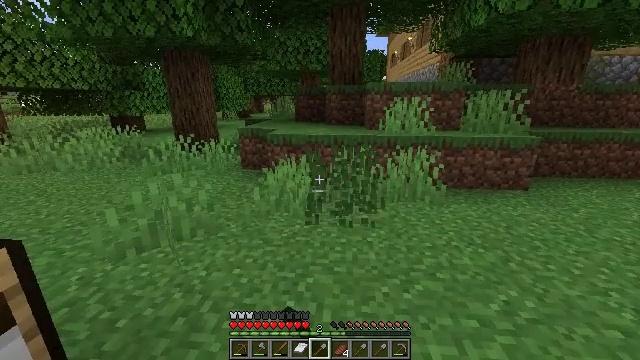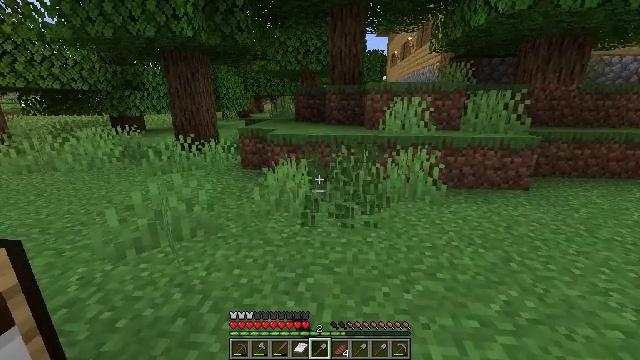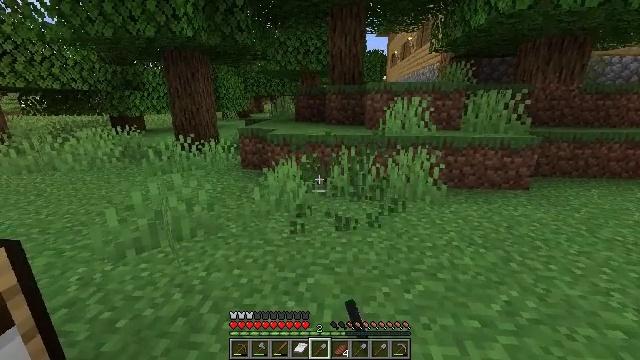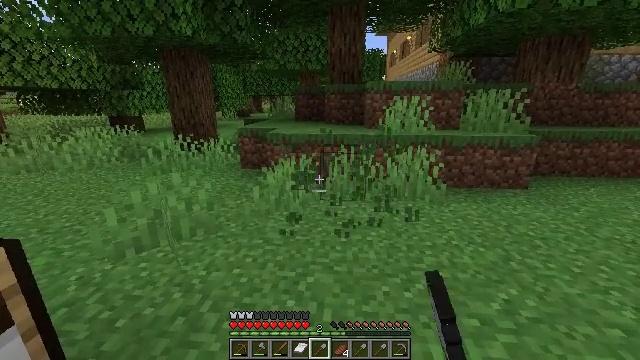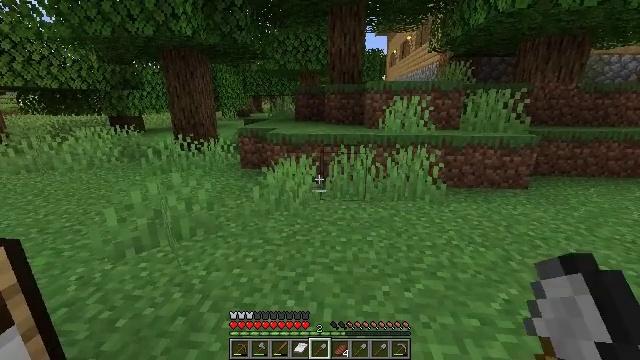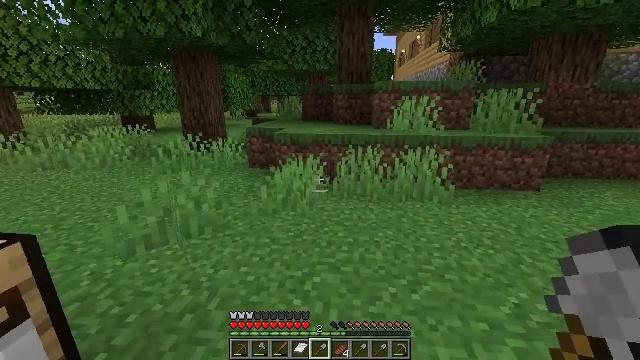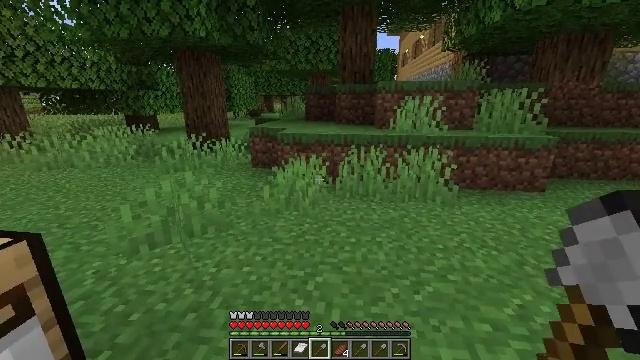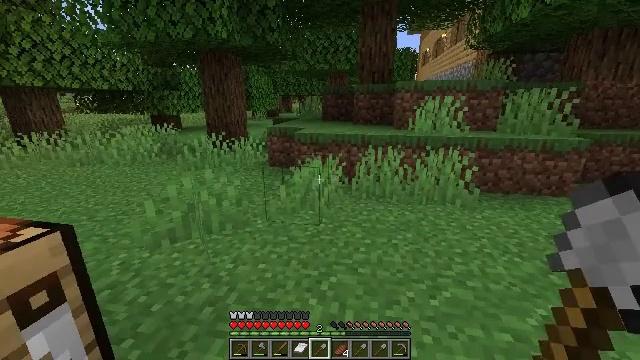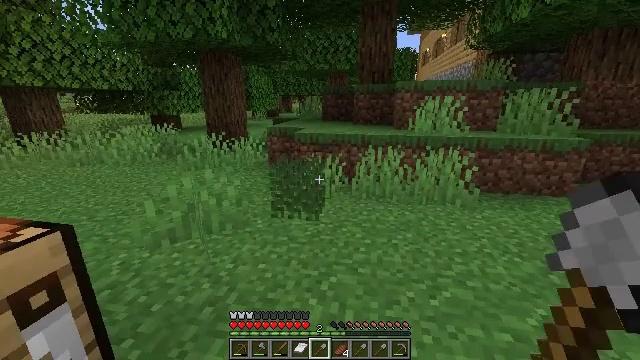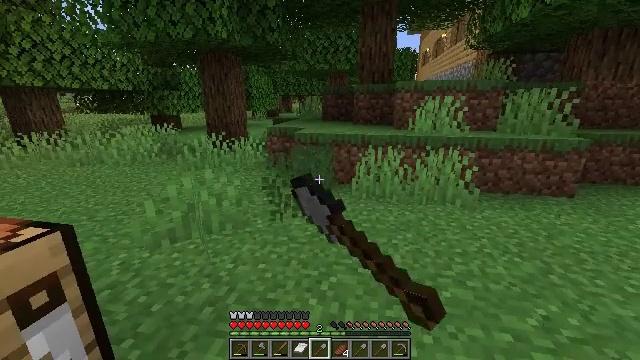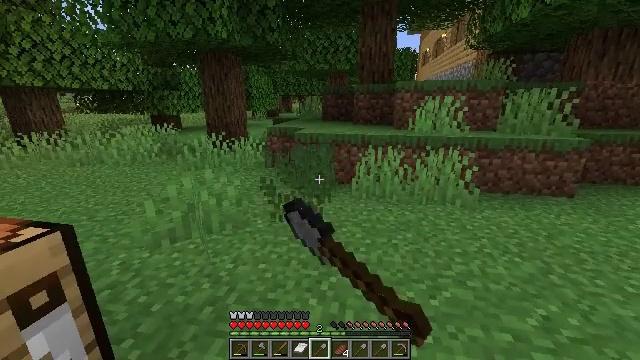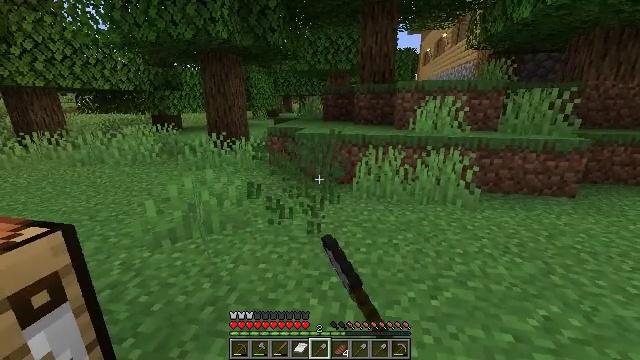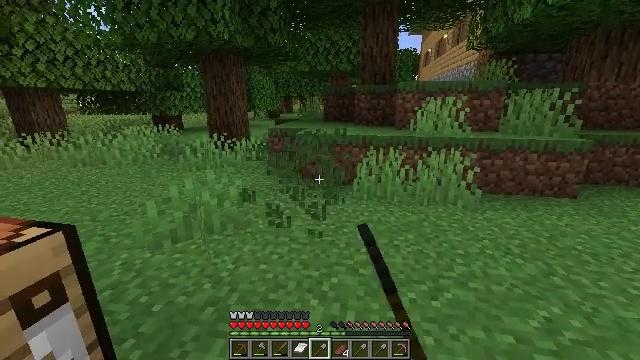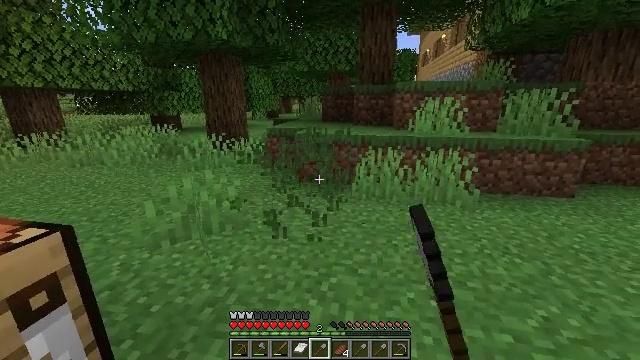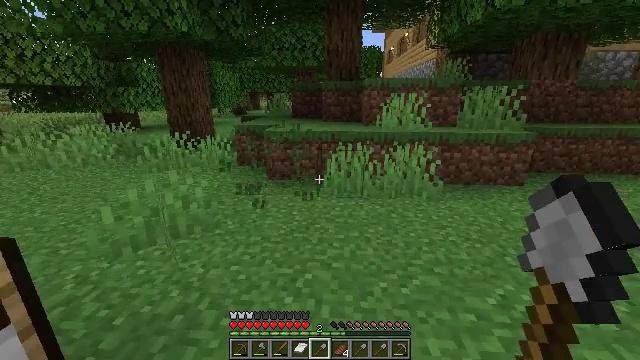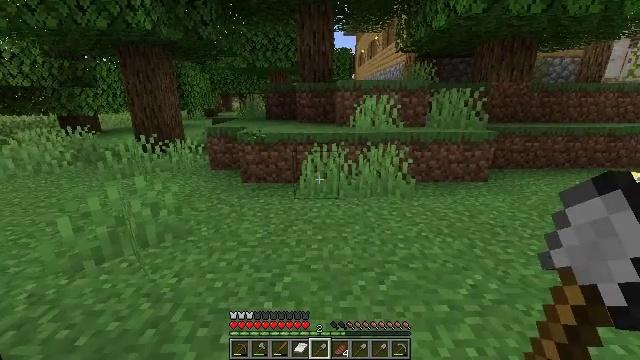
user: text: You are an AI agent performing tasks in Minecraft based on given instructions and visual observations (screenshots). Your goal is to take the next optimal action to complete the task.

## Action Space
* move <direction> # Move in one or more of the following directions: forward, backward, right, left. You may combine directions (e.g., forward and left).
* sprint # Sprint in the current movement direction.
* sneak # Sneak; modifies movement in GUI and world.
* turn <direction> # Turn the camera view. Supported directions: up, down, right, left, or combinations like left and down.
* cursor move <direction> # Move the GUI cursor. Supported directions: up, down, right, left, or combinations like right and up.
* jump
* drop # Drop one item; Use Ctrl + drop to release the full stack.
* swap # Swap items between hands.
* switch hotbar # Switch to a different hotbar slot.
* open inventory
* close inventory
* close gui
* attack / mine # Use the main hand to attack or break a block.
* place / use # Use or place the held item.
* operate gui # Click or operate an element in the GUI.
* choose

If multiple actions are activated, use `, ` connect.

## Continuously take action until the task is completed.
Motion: motion action
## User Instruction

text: Gather grass on the ground.
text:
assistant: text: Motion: no_op
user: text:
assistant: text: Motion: no_op
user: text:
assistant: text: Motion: no_op
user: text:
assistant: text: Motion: no_op
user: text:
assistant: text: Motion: turn left
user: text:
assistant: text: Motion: no_op
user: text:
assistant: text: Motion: turn left
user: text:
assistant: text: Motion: attack / mine
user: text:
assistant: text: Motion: attack / mine
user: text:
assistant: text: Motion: attack / mine
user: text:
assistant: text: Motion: attack / mine
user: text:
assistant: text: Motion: no_op
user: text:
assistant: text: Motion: no_op
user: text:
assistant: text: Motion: turn right
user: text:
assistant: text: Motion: turn right
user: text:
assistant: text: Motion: turn right
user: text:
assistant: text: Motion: no_op
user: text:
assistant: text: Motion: attack / mine
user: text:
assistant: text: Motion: attack / mine
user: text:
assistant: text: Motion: attack / mine
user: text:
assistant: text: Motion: attack / mine
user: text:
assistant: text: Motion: no_op
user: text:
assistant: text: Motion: turn right
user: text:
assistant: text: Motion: turn right
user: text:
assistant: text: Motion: turn right
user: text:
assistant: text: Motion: no_op
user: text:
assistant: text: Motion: no_op
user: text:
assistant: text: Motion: attack / mine
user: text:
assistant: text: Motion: attack / mine
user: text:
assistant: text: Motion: attack / mine